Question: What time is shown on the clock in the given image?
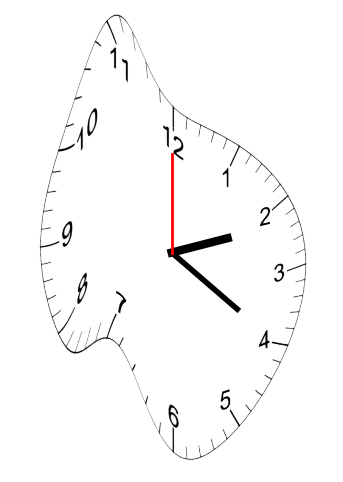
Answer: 02:20:00